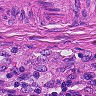
Metastatic tissue present: no